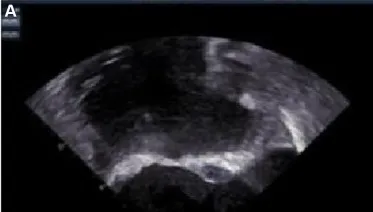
Images of transesophageal echocardiography (TEE) (A) Day 43, a fusiform heterogeneous hypoechoic mass (11.5*6.0 mm) in the atrial septum, and a fluid dark area could be seen.
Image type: radiology (ultrasound)